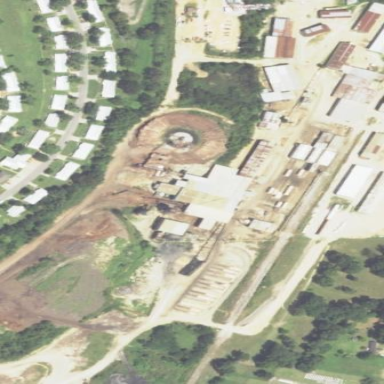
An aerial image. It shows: Industrial area with sawmill. The main product is lumber.